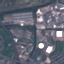
Land use / land cover: Industrial